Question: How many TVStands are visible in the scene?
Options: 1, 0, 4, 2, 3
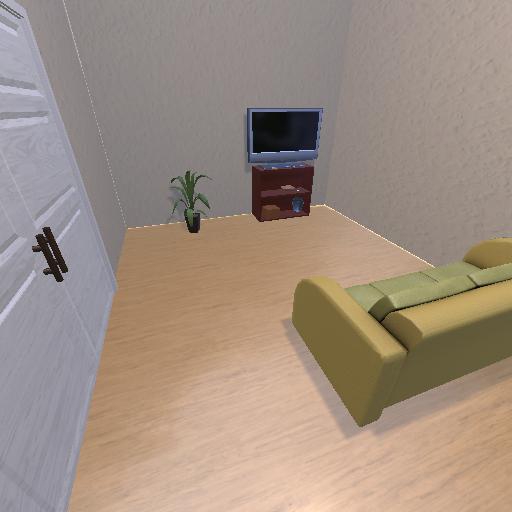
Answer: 1